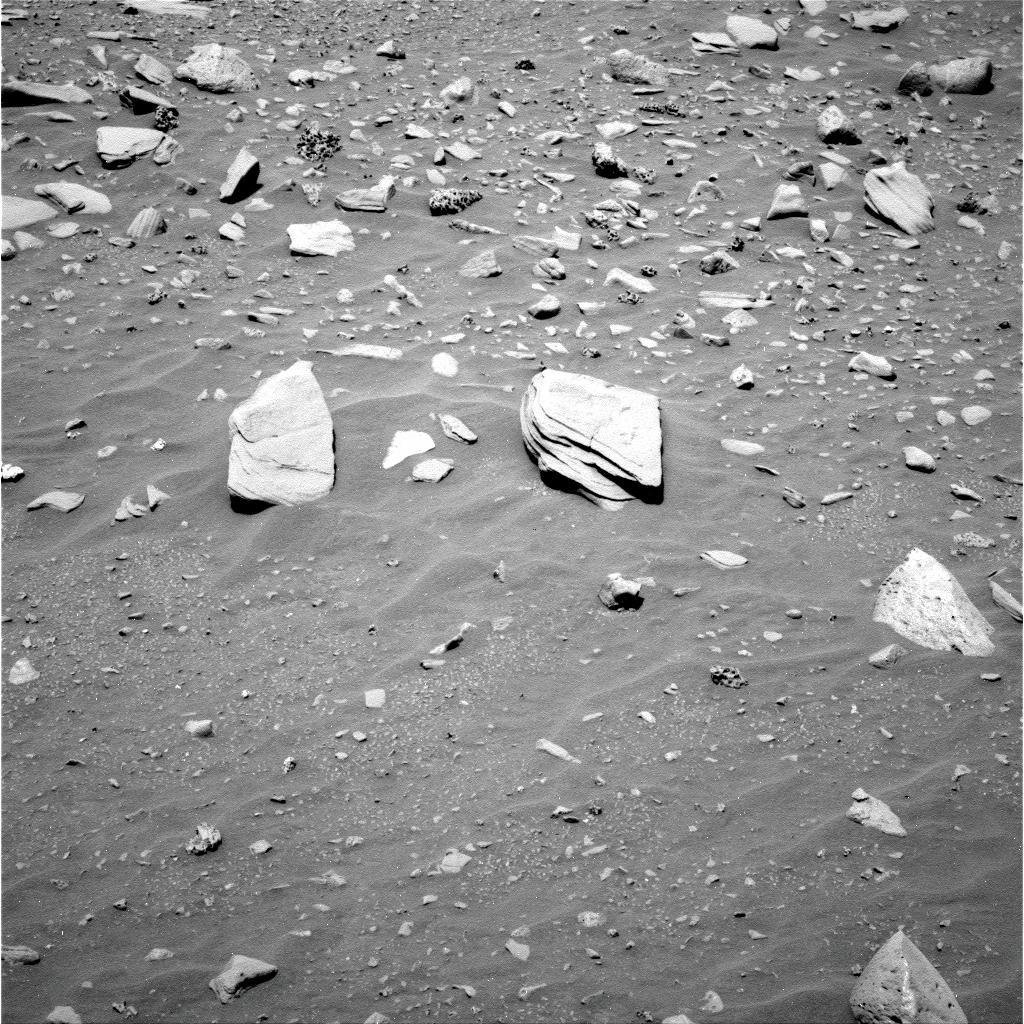
Terrain classes present: Gravel / Sand / Soil, Rock, Shadow